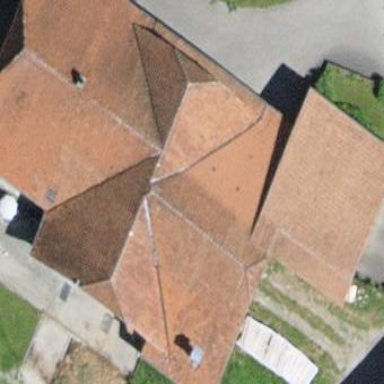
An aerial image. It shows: Farm building.